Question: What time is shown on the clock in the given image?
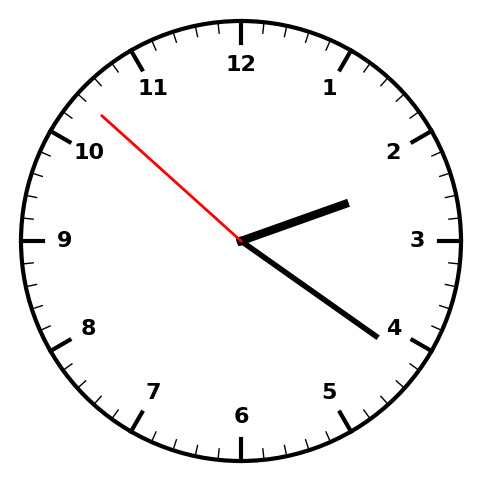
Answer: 02:20:52